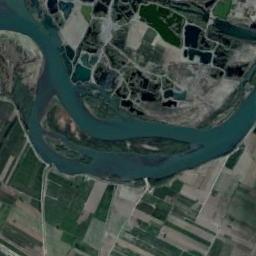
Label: river